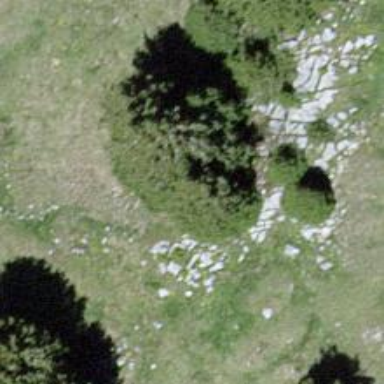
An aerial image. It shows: Needle-leaved tree in its natural environment.